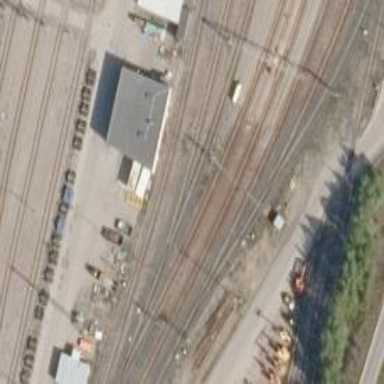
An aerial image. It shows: Rail yard with electrified contact lines for railway operations.